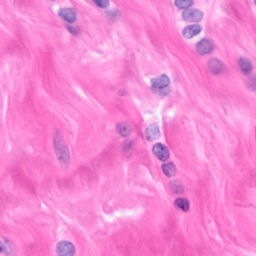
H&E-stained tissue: Breast